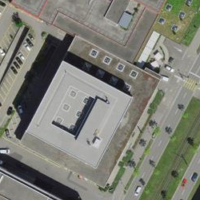
EUNIS habitat code: 54
Species observed at this site:
Milvus milvus